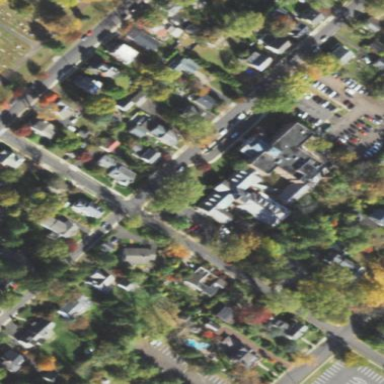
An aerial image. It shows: Building that serves as nursing home.